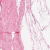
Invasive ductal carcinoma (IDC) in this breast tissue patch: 0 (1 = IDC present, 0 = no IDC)